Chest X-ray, PA view. Patient: 61 years old, sex M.
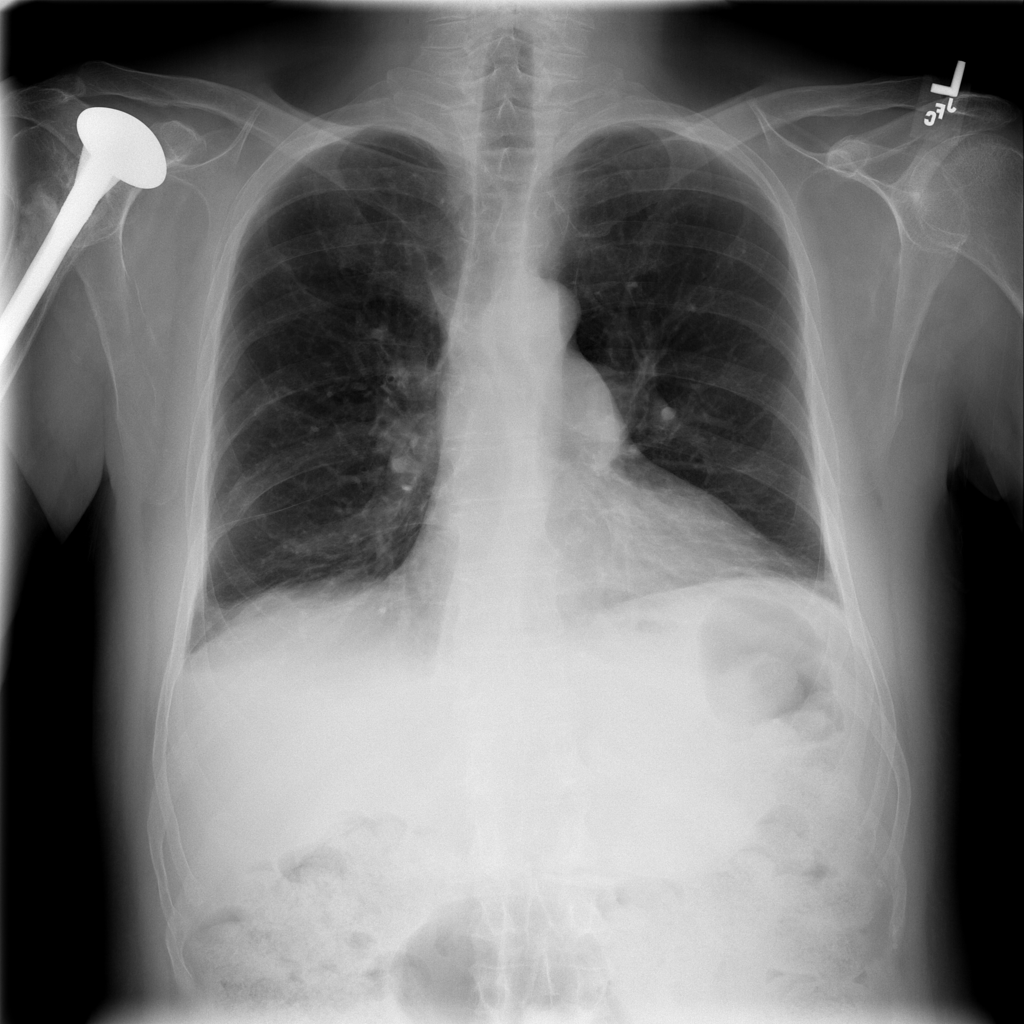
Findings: Atelectasis